Question: Can anyone help me with centering the ylab title? 'hjust' didnot not work. XXX should be aligned with ZZZZ. You can see the code and output graph below.

'''
df4 <- data.frame(min_seg_size=c(1750,2000,2500,3000,1750,2000,2500,3000),
ratio= c(1.075281,1.088825,1.130137,1.056911,
<PHONE>,<PHONE>,<PHONE>,0.995585),
IQ=c( "M","M","M","M",
"F","F","F","F"))
df4$IQ <- factor(df4$IQ, levels=c("M","F"))
scaleY<-seq(0.8,1.3,0.02) ylimt<-c((0.8-0.05), (1.3+0.05))
p192<-ggplot(df4, aes(x=min_seg_size, y=ratio, group=IQ)) +
geom_line(aes(color=IQ))+
geom_point(aes(color=IQ)) + scale_color_manual(values=c("#0072B2","#CC0000")) +
ylab(expression(bold(paste("XXX
YYY ZZZZ KKK"))) ) + xlab(expression(bold(paste("Minimum Segment Size (kb)"))))+
theme( axis.title.y = element_text(size = 10, margin = margin(t = 0, r =0, b = 0, l = 4, unit = "mm")),
axis.title.x = element_text(size = 10, margin = margin(t = 0, r =0, b = 0, l = 0, unit = "mm")),
panel.background = element_rect(fill = "white", colour = "grey"))+
scale_x_continuous(breaks = c( 1500,1750,2000,2500,3000,3500))+
scale_y_continuous(breaks = c( scaleY))+
theme(
legend.title = element_blank(), legend.text = element_text(size=12)) +
theme( # remove the vertical grid lines
panel.grid.major.x = element_blank() ,
# explicitly set the horizontal lines (or they will disappear too)
panel.grid.major.y = element_line(size=.1, color="black" ) )
p192
'''
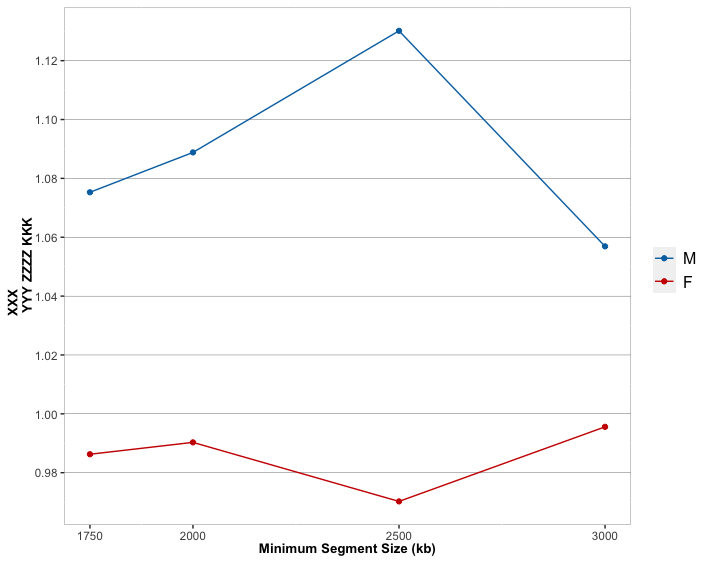
Answer: Drop the 'expression(bold(paste(...' and set the fontface via 'face = "bold"' inside 'theme()':
... and perhaps add a space in front of "XXX" or drop the superfluous " " alltogether, i.e. '"XXX
YYY ZZZZ KKK"' (;
'''
df4 <- data.frame(min_seg_size=c(1750,2000,2500,3000,1750,2000,2500,3000),
ratio= c(1.075281,1.088825,1.130137,1.056911,
<PHONE>,<PHONE>,<PHONE>,0.995585),
IQ=c( "M","M","M","M",
"F","F","F","F"))
df4$IQ <- factor(df4$IQ, levels=c("M","F"))
library(ggplot2)
scaleY<-seq(0.8,1.3,0.02)
ylimt<-c((0.8-0.05), (1.3+0.05))
p192<-ggplot(df4, aes(x=min_seg_size, y=ratio, group=IQ)) +
geom_line(aes(color=IQ))+
geom_point(aes(color=IQ)) + scale_color_manual(values=c("#0072B2","#CC0000")) +
ylab("XXX
YYY ZZZZ KKK") + xlab("Minimum Segment Size (kb)")+
theme(axis.title.y = element_text(size = 10, face = "bold", margin = margin(t = 0, r =0, b = 0, l = 4, unit = "mm")),
axis.title.x = element_text(size = 10, face = "bold", margin = margin(t = 0, r =0, b = 0, l = 0, unit = "mm")),
panel.background = element_rect(fill = "white", colour = "grey"))+
scale_x_continuous(breaks = c( 1500,1750,2000,2500,3000,3500))+
scale_y_continuous(breaks = c( scaleY)) +
theme(
legend.title = element_blank(), legend.text = element_text(size=12)) +
theme( # remove the vertical grid lines
panel.grid.major.x = element_blank() ,
# explicitly set the horizontal lines (or they will disappear too)
panel.grid.major.y = element_line(size=.1, color="black" ) )
p192
'''